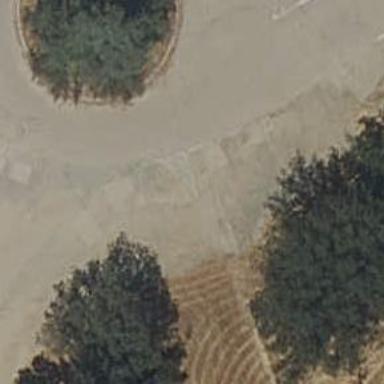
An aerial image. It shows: Unclassified road with asphalt surface leading to roundabout.